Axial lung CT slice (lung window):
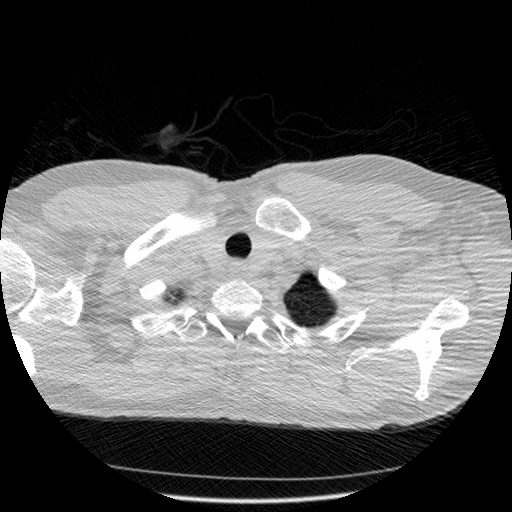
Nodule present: no